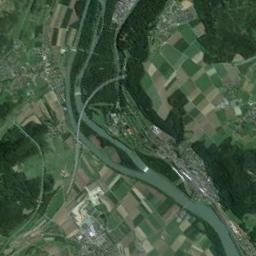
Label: river